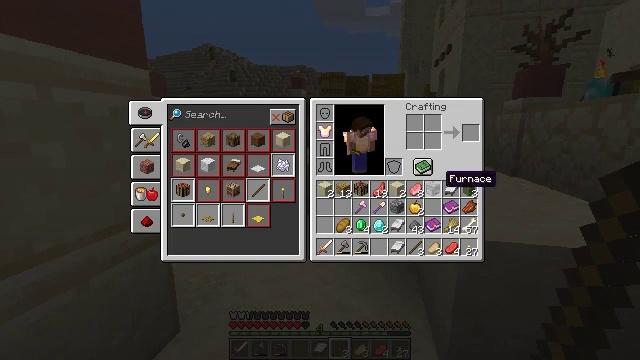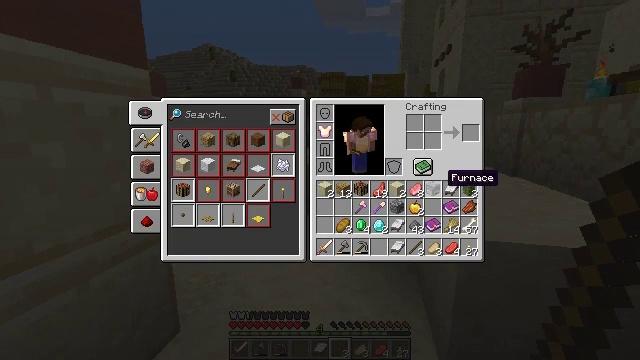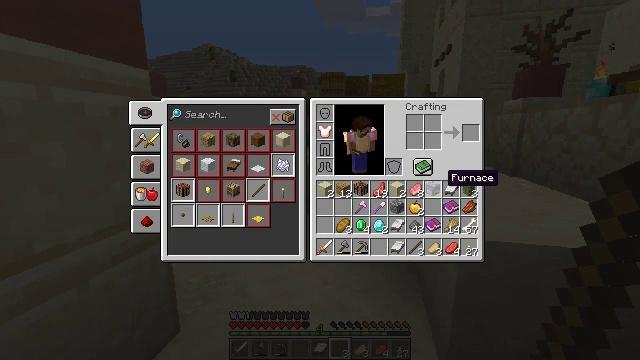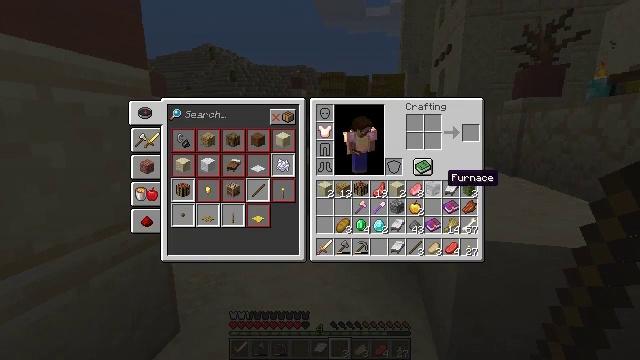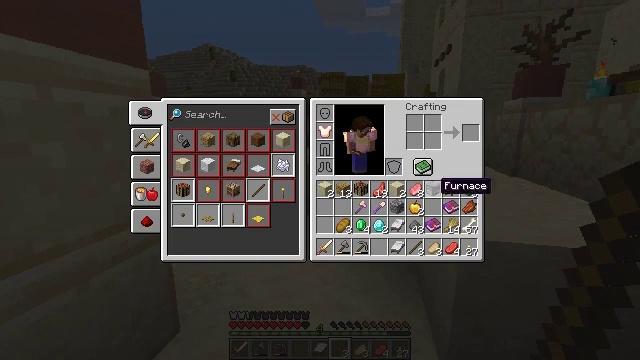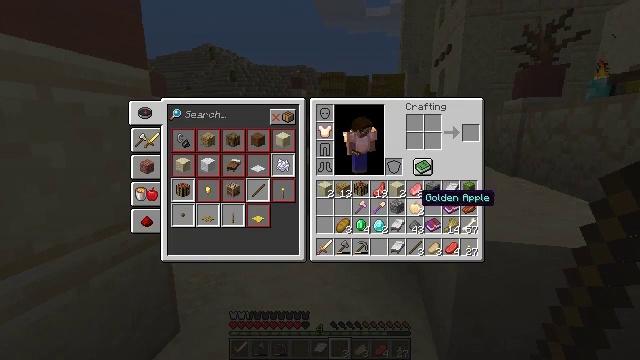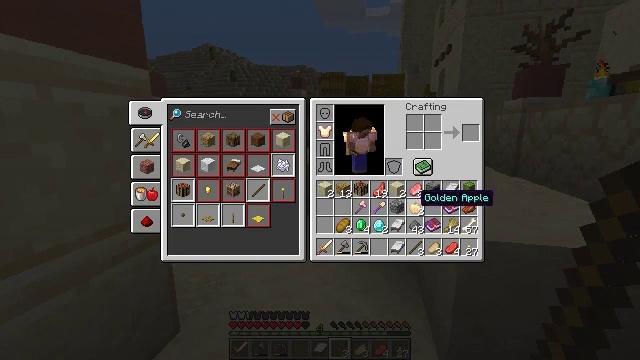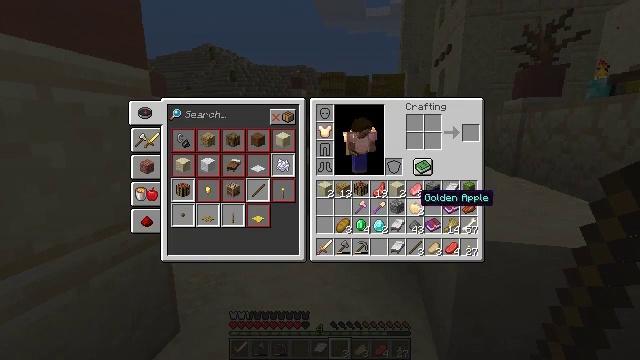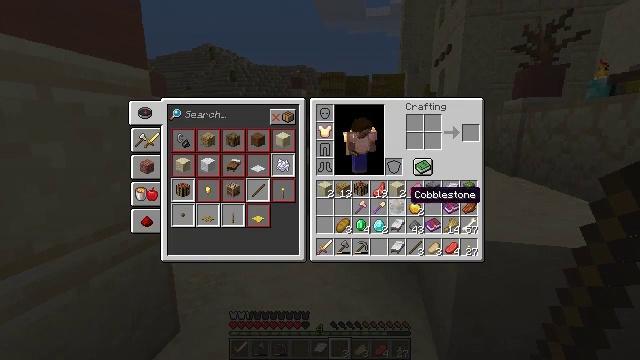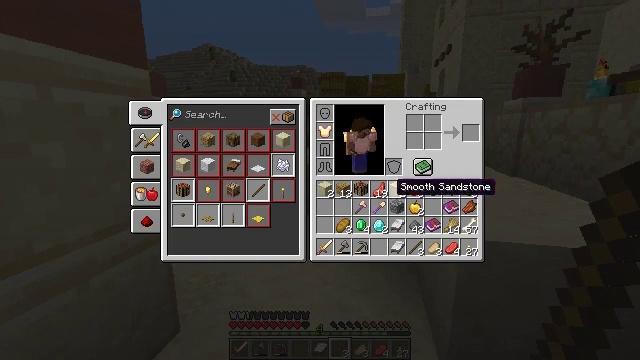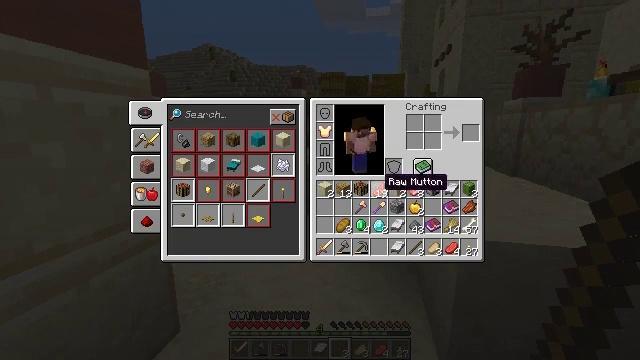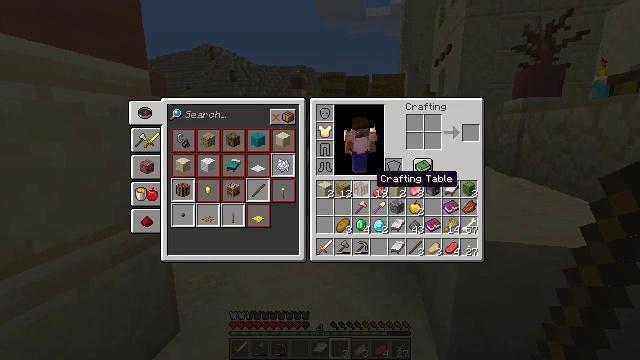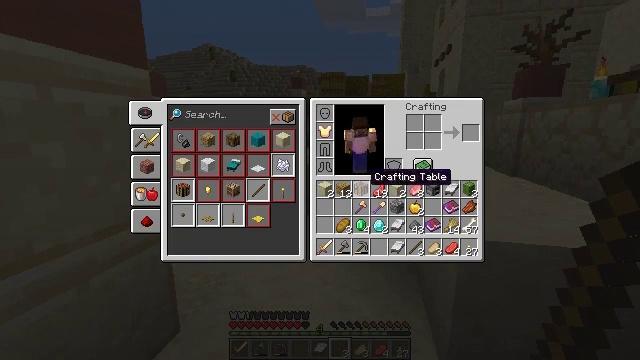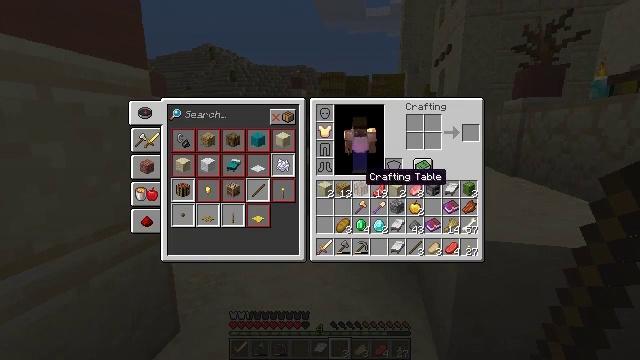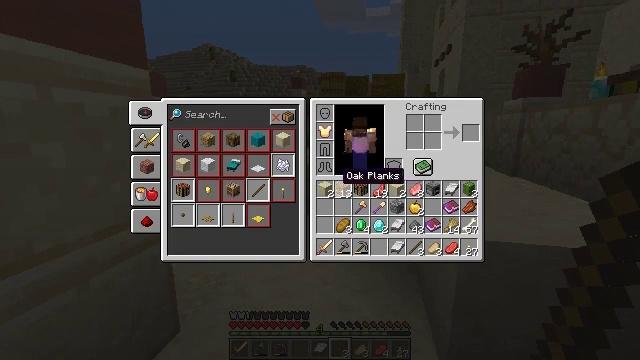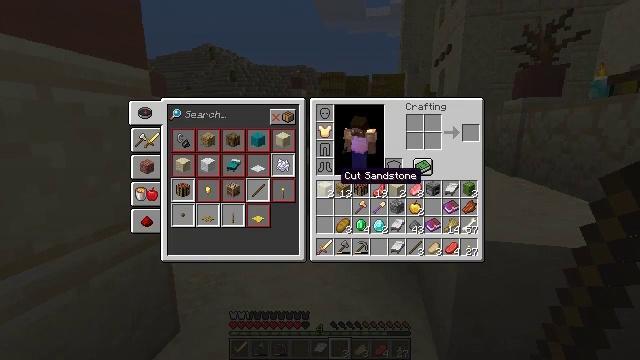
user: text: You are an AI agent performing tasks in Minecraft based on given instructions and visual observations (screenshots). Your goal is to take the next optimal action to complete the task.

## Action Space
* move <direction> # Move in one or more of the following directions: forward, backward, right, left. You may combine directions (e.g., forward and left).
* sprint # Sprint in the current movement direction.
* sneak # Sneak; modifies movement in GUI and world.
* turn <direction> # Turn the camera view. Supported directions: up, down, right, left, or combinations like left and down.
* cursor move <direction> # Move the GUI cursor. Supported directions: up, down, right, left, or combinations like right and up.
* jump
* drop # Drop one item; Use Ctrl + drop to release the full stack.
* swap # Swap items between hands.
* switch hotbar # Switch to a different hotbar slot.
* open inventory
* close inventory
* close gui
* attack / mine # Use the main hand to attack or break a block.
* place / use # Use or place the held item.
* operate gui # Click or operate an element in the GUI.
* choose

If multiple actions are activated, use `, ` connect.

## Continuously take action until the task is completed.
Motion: motion action
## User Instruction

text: Dig up some cut sandstone blocks.
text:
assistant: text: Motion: sneak
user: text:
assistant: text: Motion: sneak
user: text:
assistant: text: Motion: sneak
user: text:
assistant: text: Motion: sneak, cursor move left and down
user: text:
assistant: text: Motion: sneak, cursor move left and down
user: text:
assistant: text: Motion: no_op
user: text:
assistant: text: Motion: no_op
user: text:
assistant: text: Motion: sneak, cursor move left
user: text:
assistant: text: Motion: sneak, cursor move left and up
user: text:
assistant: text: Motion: sneak, cursor move left
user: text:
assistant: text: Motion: sneak, cursor move left
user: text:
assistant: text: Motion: sneak
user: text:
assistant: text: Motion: sneak
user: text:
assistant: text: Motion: sneak, cursor move left
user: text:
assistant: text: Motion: sneak
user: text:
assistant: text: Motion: sneak
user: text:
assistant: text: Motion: sneak
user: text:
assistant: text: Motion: sneak
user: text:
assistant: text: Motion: sneak
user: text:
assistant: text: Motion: sneak
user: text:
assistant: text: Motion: sneak
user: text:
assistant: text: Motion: sneak
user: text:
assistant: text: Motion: sneak, operate gui
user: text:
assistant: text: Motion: sneak, operate gui
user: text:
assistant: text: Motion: sneak, operate gui
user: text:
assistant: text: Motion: sneak, operate gui
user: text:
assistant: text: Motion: sneak
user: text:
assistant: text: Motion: sneak
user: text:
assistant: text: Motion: sneak
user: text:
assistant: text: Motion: sneak, cursor move right